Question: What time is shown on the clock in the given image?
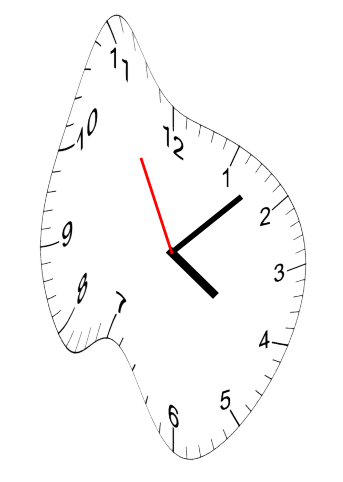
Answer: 04:07:55